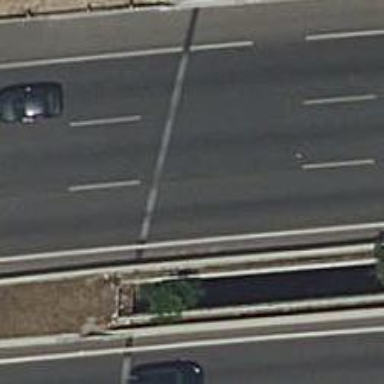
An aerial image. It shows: Motorway bridge.